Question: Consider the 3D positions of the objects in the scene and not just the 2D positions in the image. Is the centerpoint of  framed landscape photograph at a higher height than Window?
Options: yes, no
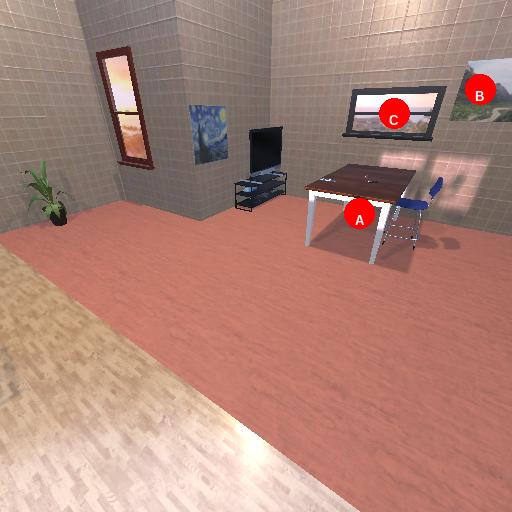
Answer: yes